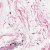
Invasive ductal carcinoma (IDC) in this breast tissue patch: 0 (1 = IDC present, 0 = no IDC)